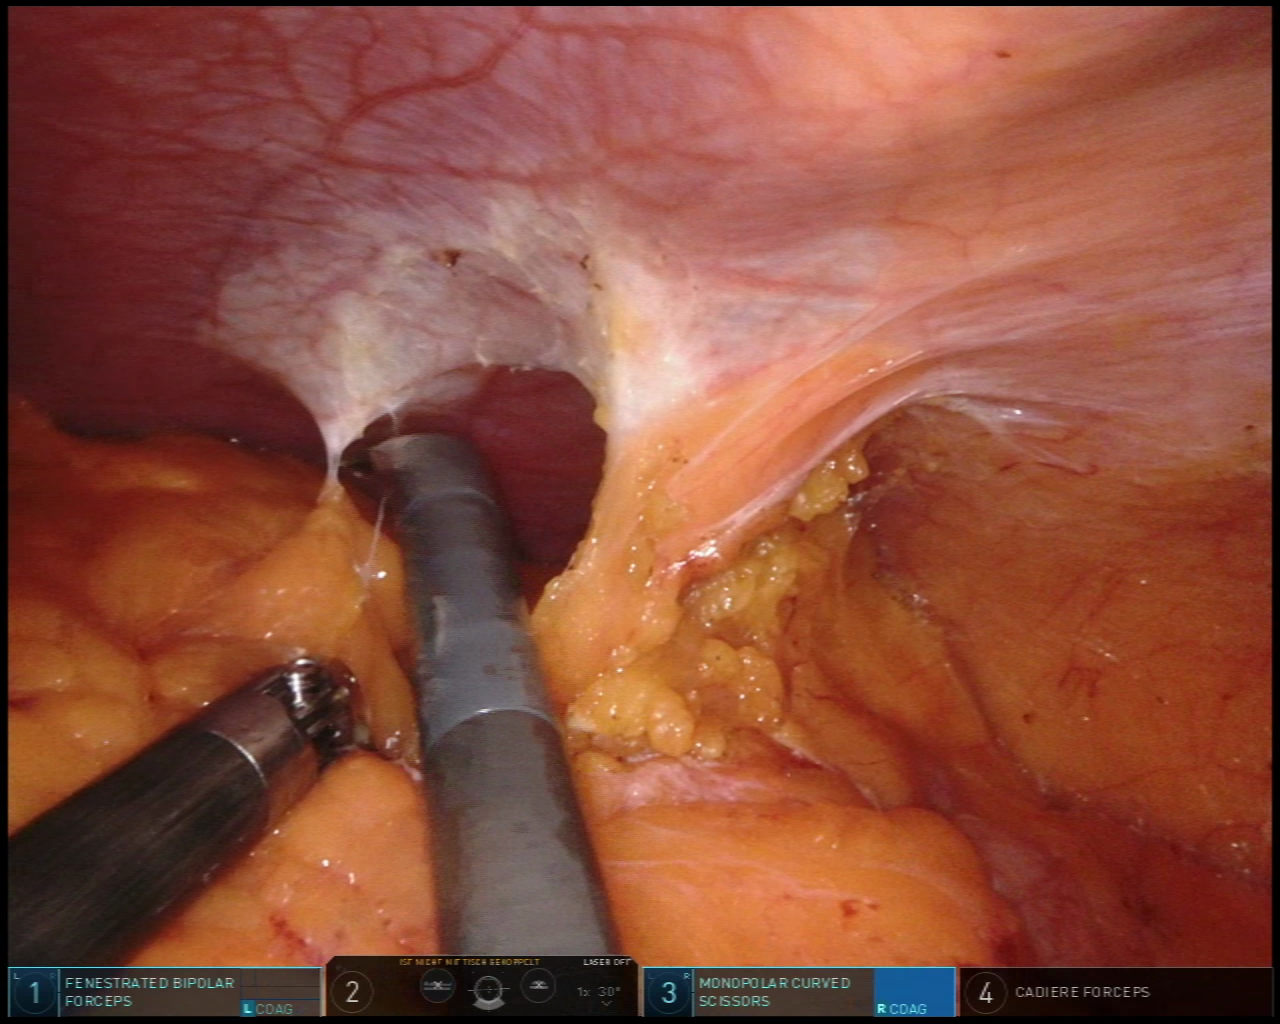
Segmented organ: abdominal_wall
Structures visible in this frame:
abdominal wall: yes
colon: yes
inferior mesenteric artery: no
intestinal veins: no
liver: no
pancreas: no
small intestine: no
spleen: no
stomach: no
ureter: no
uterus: no
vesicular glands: no